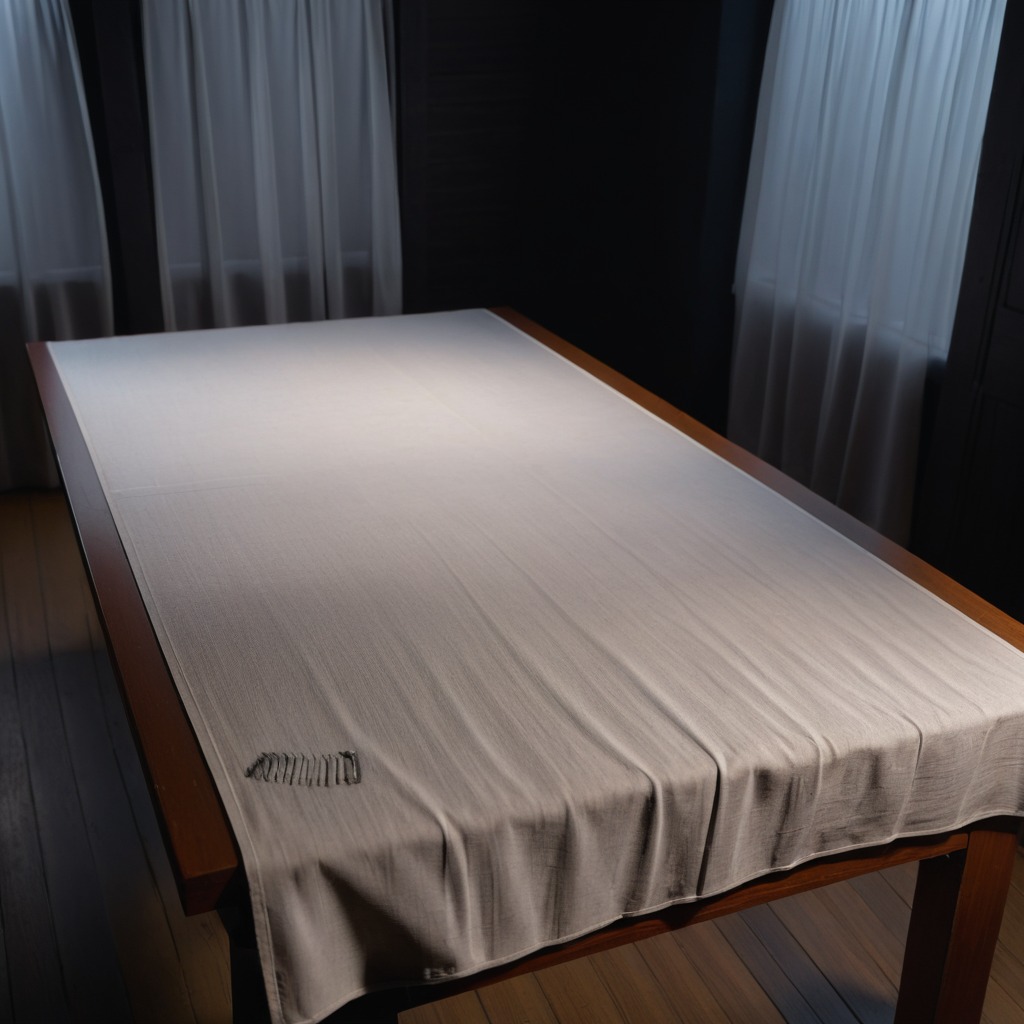
A coiled metal spring lies on the wooden table.